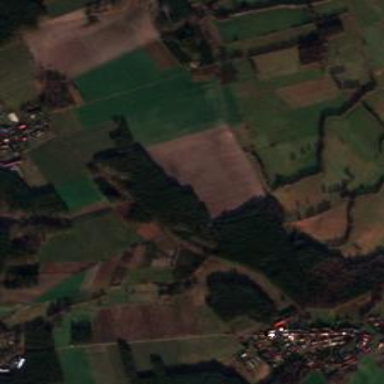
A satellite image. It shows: Picturesque farmland scene.